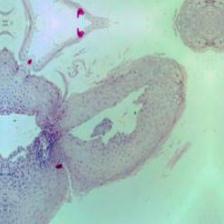
Diagnosis: Normal